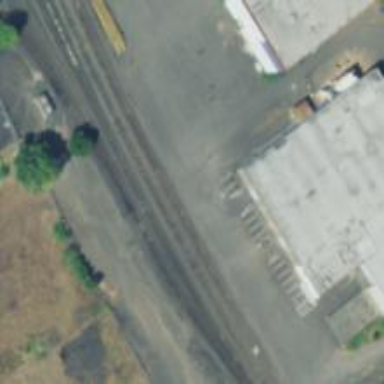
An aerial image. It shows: Railway siding for service.